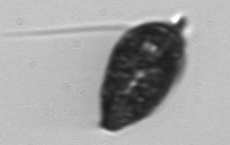
Label: Prorocentrum_micans